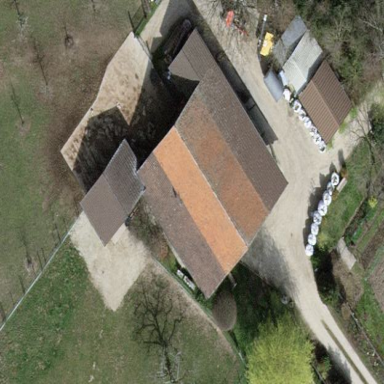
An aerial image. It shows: Farmyard area.